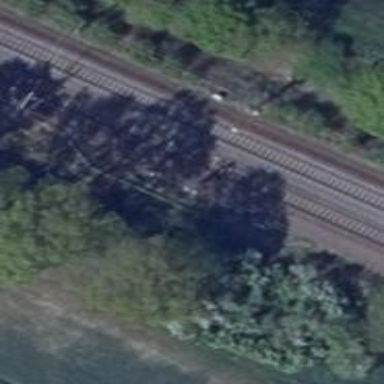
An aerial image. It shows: Railway signal.